Field crop: tomato
Growth stage: 1
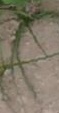
Species: cyperus